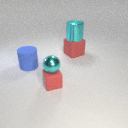
large red rubber cube behind large blue rubber cylinder